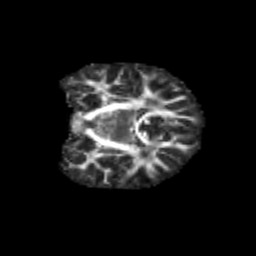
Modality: FA
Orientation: coronal
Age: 12
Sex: female
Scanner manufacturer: siemens
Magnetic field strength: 3 T
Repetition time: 3.8 s
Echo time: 0.07 s